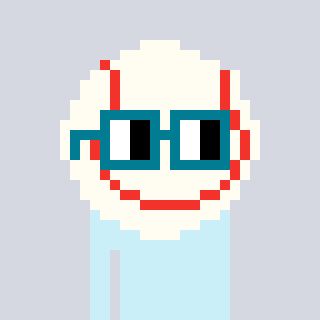
a pixel art character with square dark green glasses, a baseball ball-shaped head and a orange-colored body on a cool background